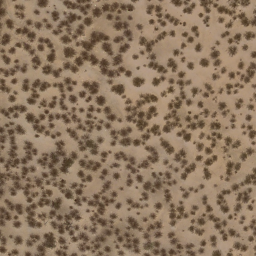
Label: chaparral